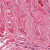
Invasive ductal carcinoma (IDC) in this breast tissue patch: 0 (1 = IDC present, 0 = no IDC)